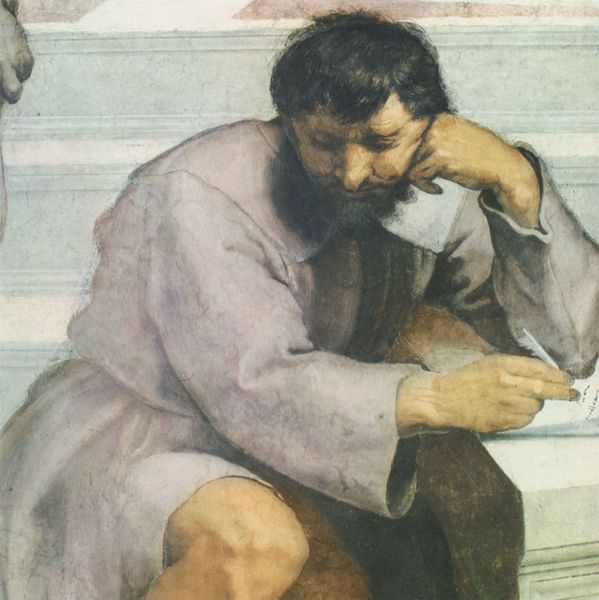
Titel: Die Schule von Athen
Künstler: Raffael
Standort: Rom, Stanza della Segnatura (EU - I - Latium)
Schlagwörter: blau, feder, hand, kopf, mann, nackt, sitzen, ausschnitt, grau, haar, schwarz, stützen, tisch, weiss, blick, bart, arm, mensch, stein, bild, gewand, kutte, mantel, sessel, sitzend, renaissance, bein, schrift, italien, schule, violett, treppe, melancholie, stufe, stufen, nachdenklich, knie, denkend, denkerpose, nachdenken, philosoph, denken, schriftsteller, fries, schreiben, abstützen, aufgestützt, introvertiert, mönch, athen, michelangelo, federkiel, paier, raffael, überlegen, schule von athen, stanzen, überlegt, denkender, schule des olymp, kopfhaar, philosophenschule, michelangelo plan